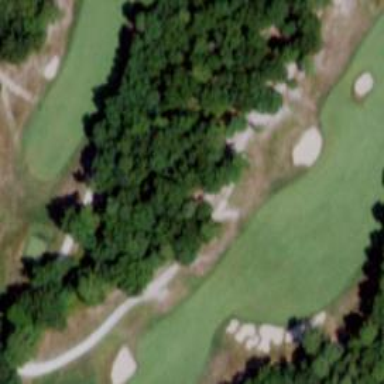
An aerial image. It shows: Golf fairway surrounded by grass.